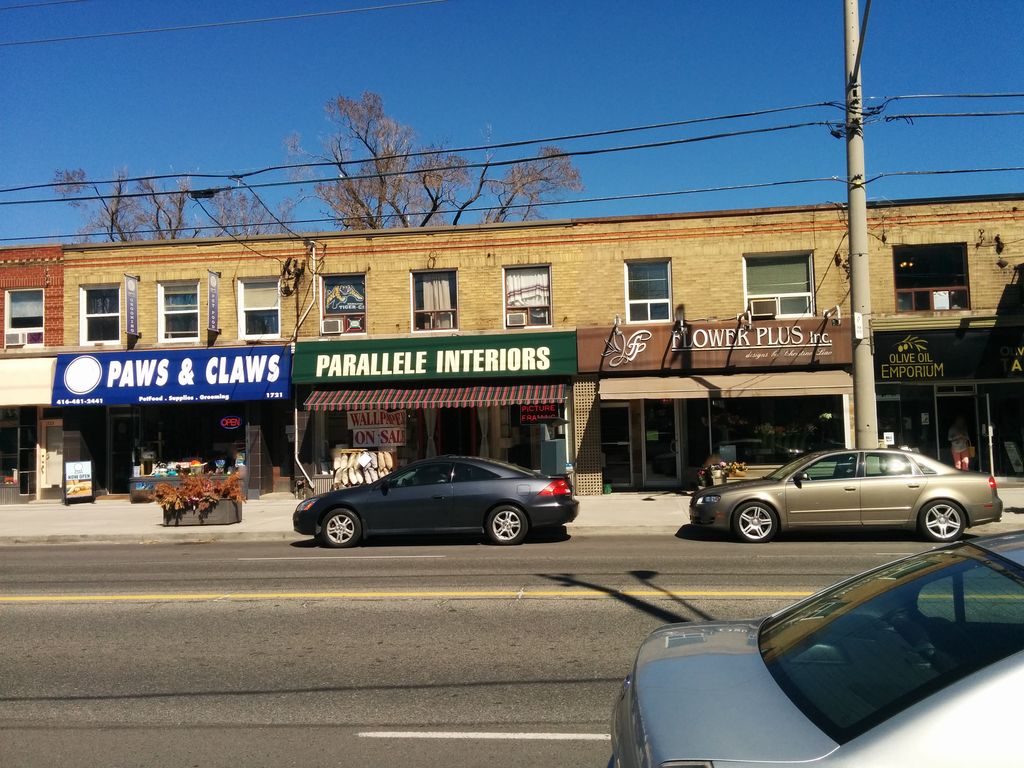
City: toronto